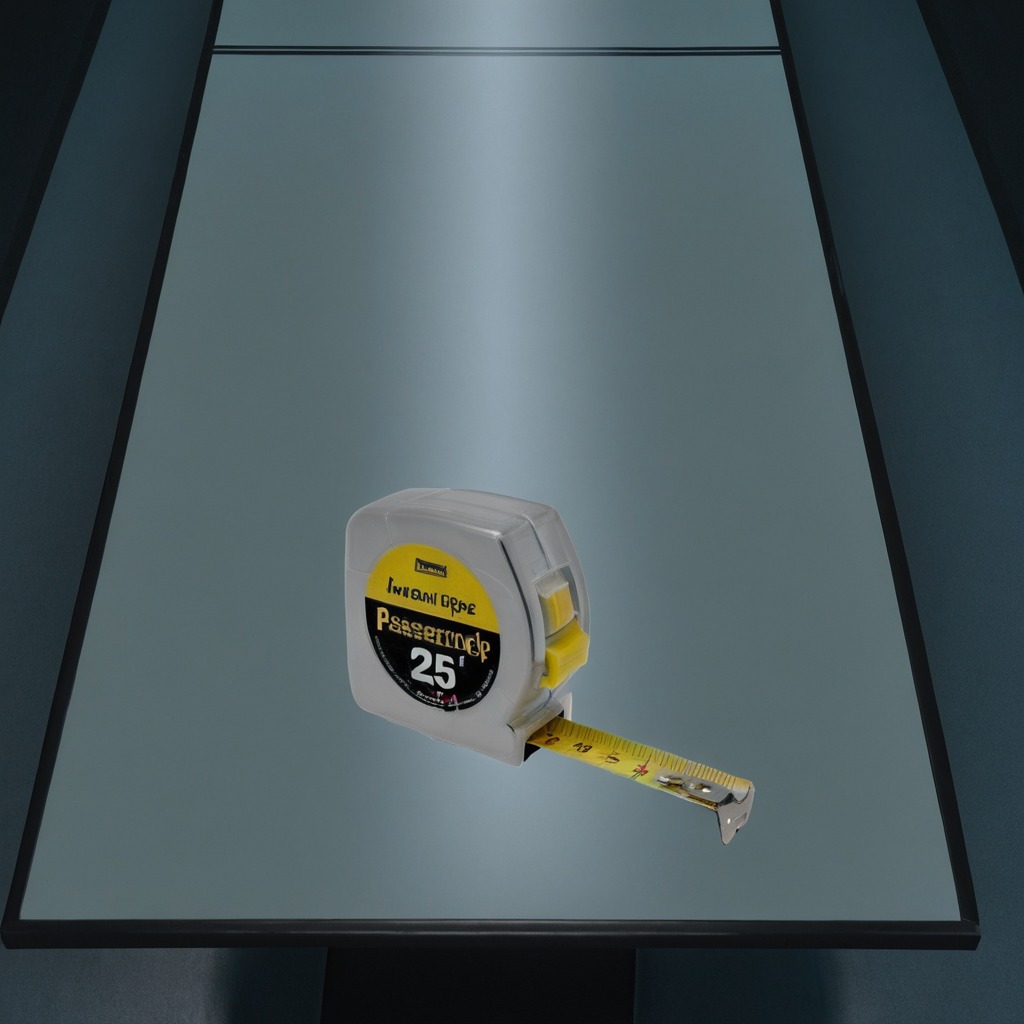
A measuring tape lies on the clean empty table in a railway signal maintenance room lit by harsh overhead fluorescents photorealistic surface textures crisp shadows high dynamic range